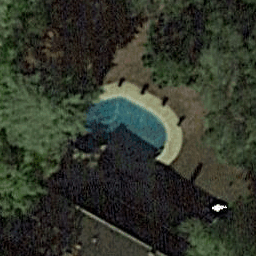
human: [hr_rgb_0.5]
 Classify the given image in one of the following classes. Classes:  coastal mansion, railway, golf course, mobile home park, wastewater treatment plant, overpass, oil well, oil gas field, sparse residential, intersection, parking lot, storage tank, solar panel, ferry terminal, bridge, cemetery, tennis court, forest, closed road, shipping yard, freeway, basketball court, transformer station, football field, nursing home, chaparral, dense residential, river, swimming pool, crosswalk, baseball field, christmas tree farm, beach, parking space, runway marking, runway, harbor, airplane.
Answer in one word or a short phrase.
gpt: swimming pool